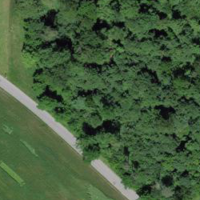
EUNIS habitat code: 44
Species observed at this site:
Phoenicurus ochruros